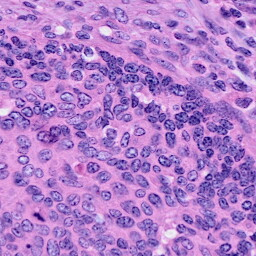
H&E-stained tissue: Cervix